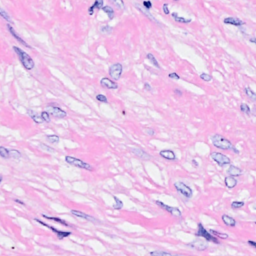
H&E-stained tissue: Breast